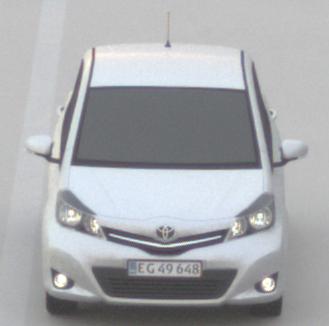
Make: Toyota
Model: Yaris 1.0
Detailed model: Yaris (XP9)
Model produced from: 2009/01
Model produced until: 2010/10
Doors: 3
Color: white
Road condition: dry road
Daytime: sunrise or sunset
Contrast: low contrast